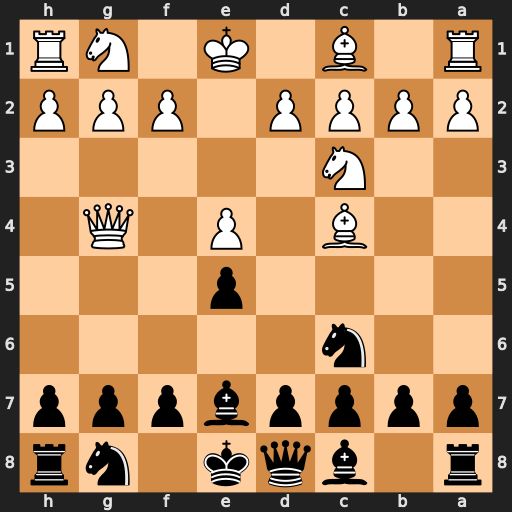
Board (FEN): r1bqk1nr/ppppbppp/2n5/4p3/2B1P1Q1/2N5/PPPP1PPP/R1B1K1NR
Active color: b
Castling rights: KQkq
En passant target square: -
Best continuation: d5 Qxg7 Bf6